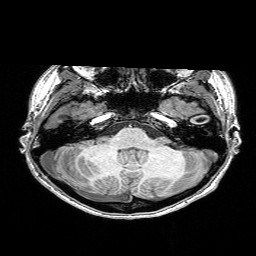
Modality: T1w
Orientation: coronal
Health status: healthy
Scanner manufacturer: siemens
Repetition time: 2.53 s
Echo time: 0.00332 s